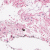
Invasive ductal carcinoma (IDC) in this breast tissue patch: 0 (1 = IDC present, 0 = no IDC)